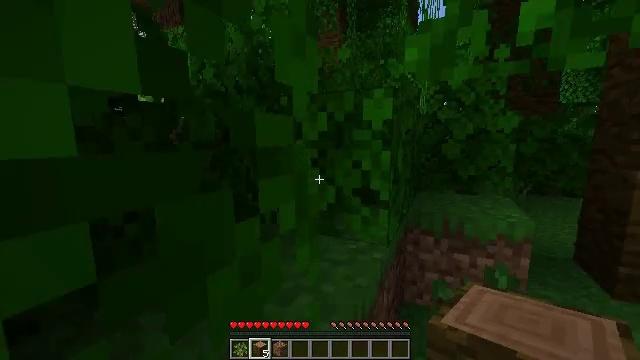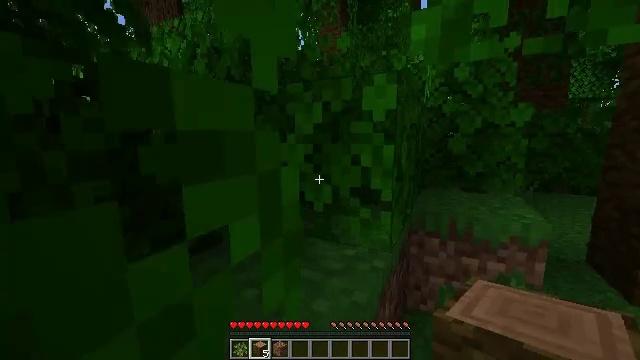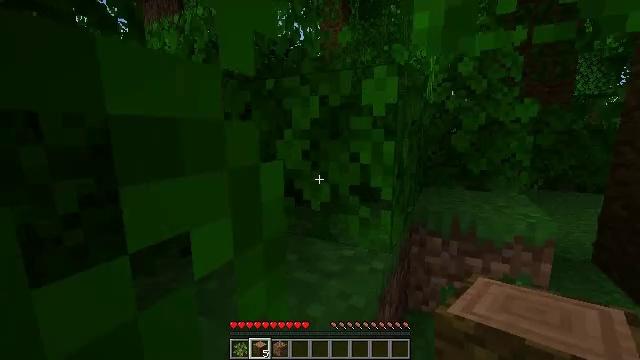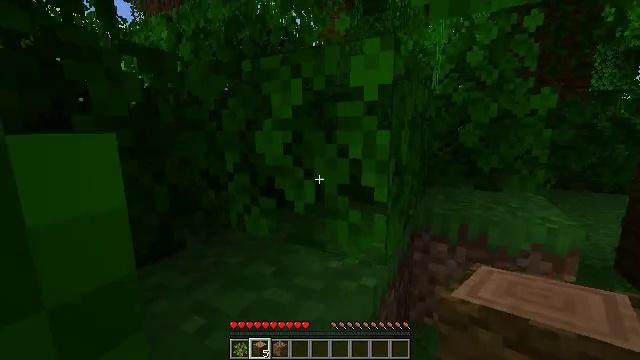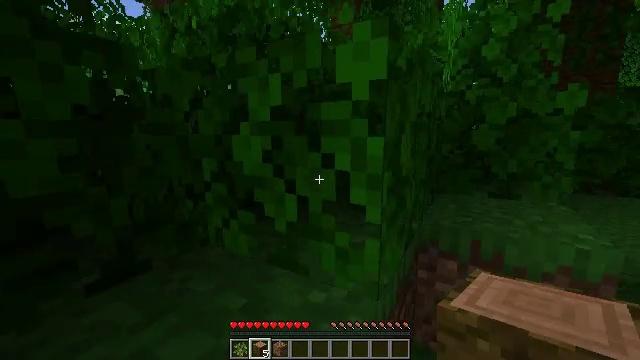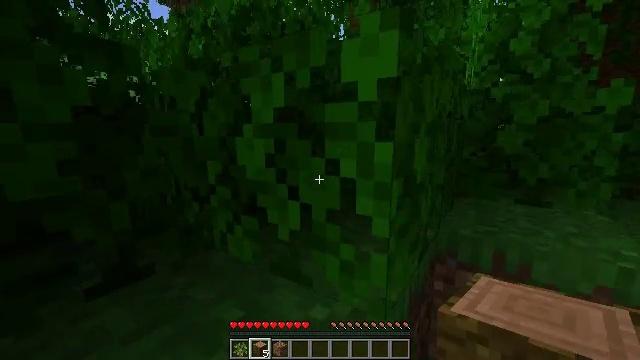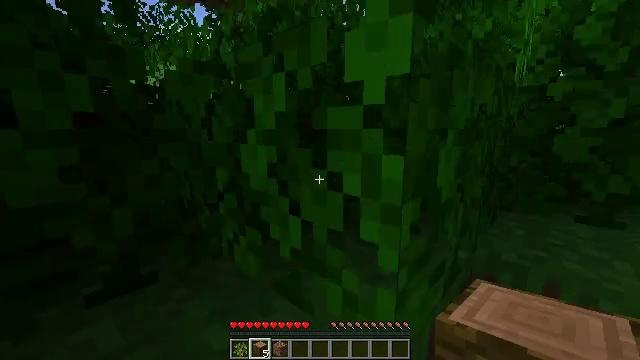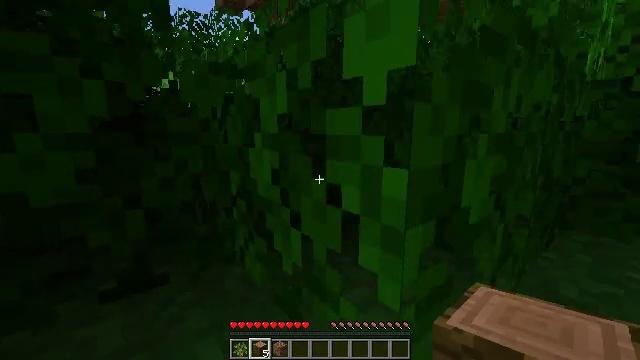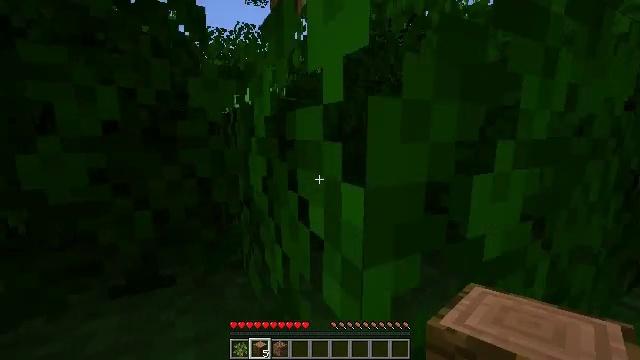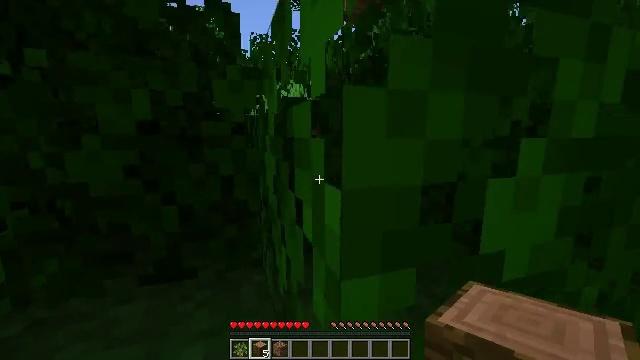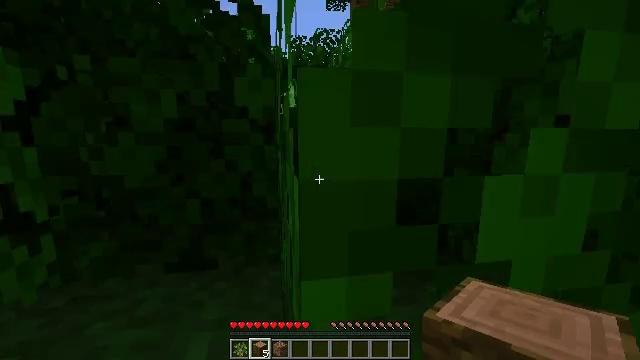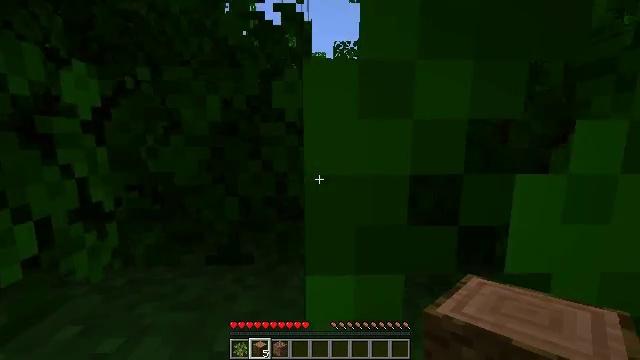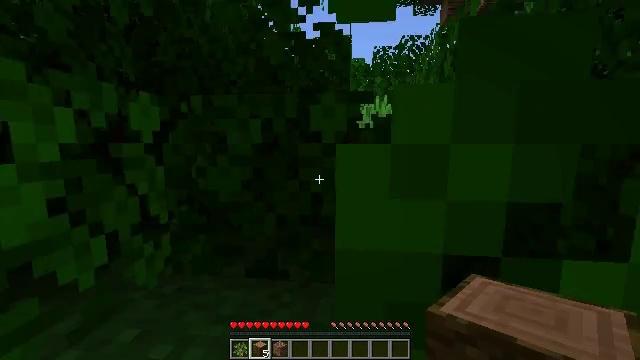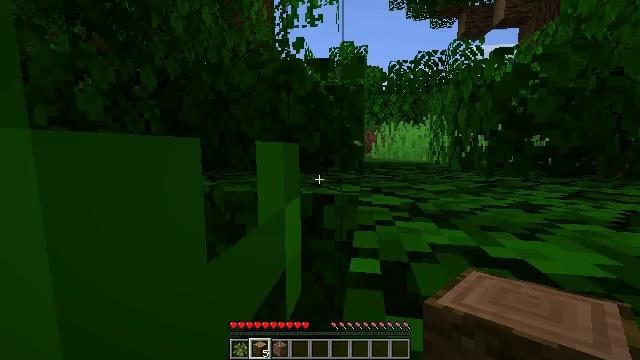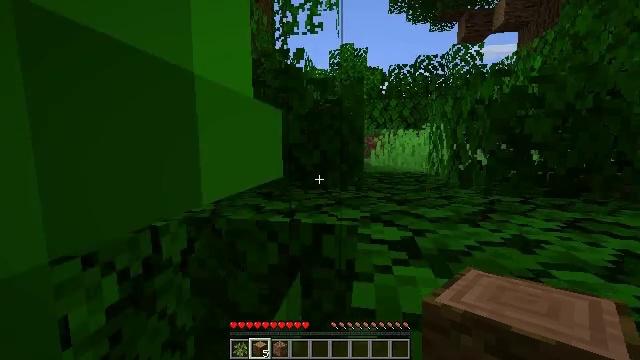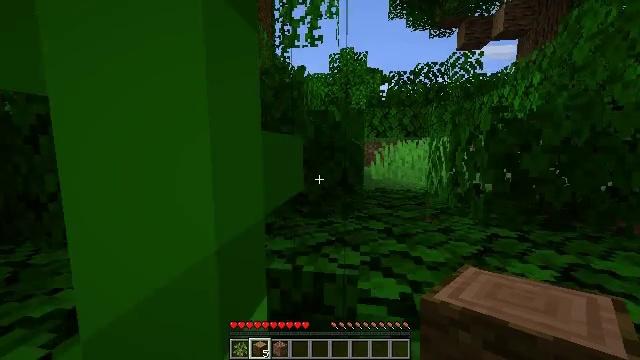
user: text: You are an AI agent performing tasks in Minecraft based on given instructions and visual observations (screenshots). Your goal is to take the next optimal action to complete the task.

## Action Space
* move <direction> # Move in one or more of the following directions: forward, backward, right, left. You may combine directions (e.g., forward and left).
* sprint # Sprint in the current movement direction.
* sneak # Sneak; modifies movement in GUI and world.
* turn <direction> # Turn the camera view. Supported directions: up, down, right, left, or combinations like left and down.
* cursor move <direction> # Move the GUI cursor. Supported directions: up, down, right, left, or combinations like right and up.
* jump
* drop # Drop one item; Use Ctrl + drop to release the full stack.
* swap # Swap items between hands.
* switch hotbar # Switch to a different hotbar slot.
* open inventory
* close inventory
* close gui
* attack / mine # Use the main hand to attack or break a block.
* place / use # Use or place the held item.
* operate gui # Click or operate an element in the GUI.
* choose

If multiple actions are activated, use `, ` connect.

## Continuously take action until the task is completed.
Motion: motion action
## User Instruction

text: Make jungle planks using jungle logs.
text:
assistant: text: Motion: move forward
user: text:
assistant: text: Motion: move forward
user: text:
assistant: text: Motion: move forward, turn left
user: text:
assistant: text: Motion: move forward, turn left
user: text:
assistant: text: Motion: move forward, turn left
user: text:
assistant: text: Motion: move forward, turn left
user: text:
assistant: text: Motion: move forward, turn left
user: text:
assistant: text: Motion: move forward, turn left
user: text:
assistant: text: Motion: move forward, turn left
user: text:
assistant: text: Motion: move forward, turn left
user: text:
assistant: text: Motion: move forward, turn left
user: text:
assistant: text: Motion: move forward, turn left, jump
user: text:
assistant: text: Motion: move forward, turn left, jump
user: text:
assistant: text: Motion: move forward, jump
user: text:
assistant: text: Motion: move forward, jump
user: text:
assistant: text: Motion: move forward, jump
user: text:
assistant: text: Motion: move forward, jump
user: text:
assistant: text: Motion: move forward
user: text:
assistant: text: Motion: move forward
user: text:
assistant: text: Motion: move forward
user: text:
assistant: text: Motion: move forward
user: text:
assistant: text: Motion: move forward
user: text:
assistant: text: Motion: move forward
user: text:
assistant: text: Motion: move forward
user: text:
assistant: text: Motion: move forward
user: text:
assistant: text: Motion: move forward and move left
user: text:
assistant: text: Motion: move forward and move left
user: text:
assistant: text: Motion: move forward and move left
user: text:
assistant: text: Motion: move forward
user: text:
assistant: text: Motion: move forward